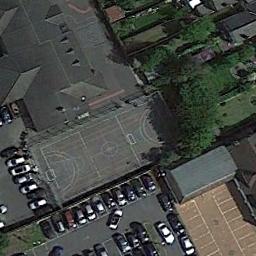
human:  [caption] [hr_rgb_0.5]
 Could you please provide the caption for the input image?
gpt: There is a basketball court between the parking lot and some trees .

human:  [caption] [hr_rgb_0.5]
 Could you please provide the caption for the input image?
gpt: Many cars are in the parking lot next to the basketball court .

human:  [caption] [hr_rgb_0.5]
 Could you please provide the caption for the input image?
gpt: Next to the basketball court are parking lots,Residential area and some trees in between .

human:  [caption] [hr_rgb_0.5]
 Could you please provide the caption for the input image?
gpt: There were a lot of cars parked near the basketball court .

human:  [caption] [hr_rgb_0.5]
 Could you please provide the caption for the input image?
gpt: A basketball court next to a parking lot while some tree and buildings beside .